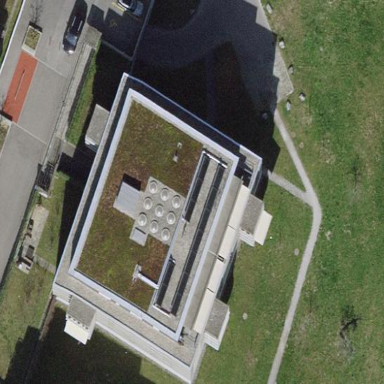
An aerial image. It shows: Flat-roofed residential building.